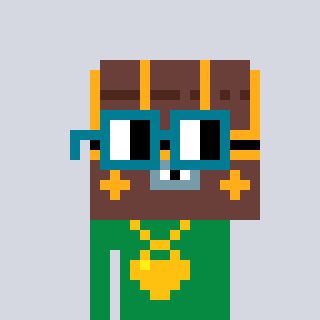
a pixel art character with square dark green glasses, a treasure chest-shaped head and a green-colored body on a cool background